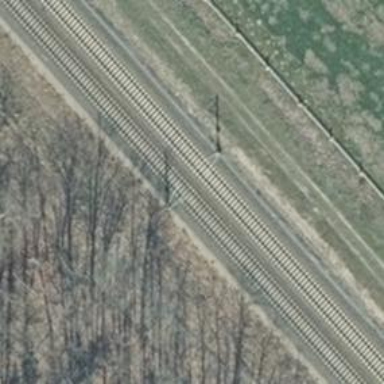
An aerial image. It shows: Railway milestone with catenary mast.